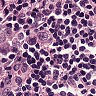
Metastatic tissue present: yes